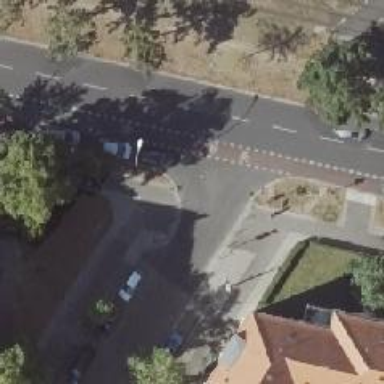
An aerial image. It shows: Unmarked crossing on footway.